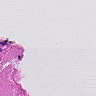
Metastatic tissue present: no